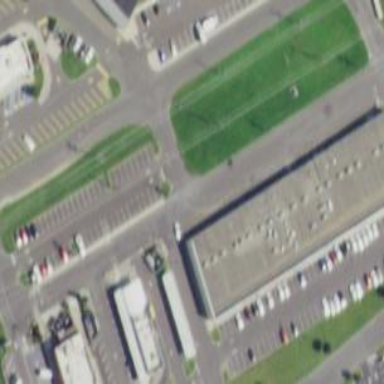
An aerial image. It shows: Retail building.